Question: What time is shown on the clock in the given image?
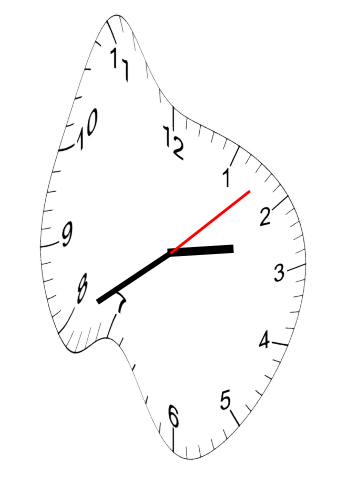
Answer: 02:40:08